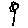
Label: flower